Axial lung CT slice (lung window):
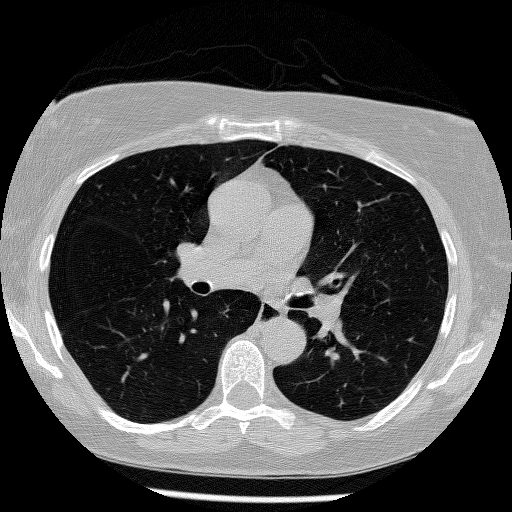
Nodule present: no